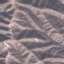
Label: HerbaceousVegetation